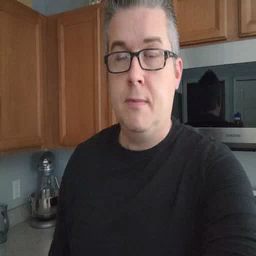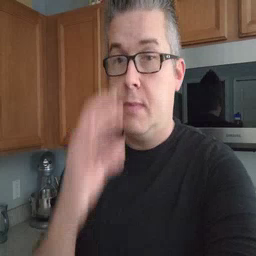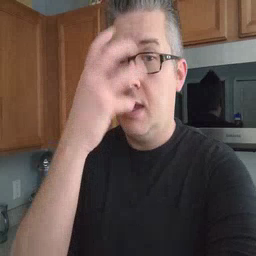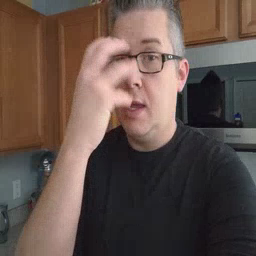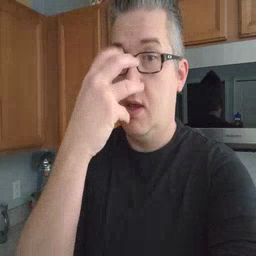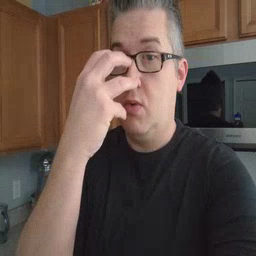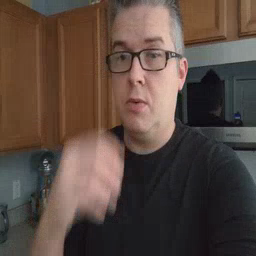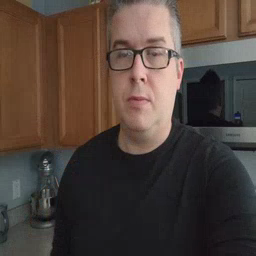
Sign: clown